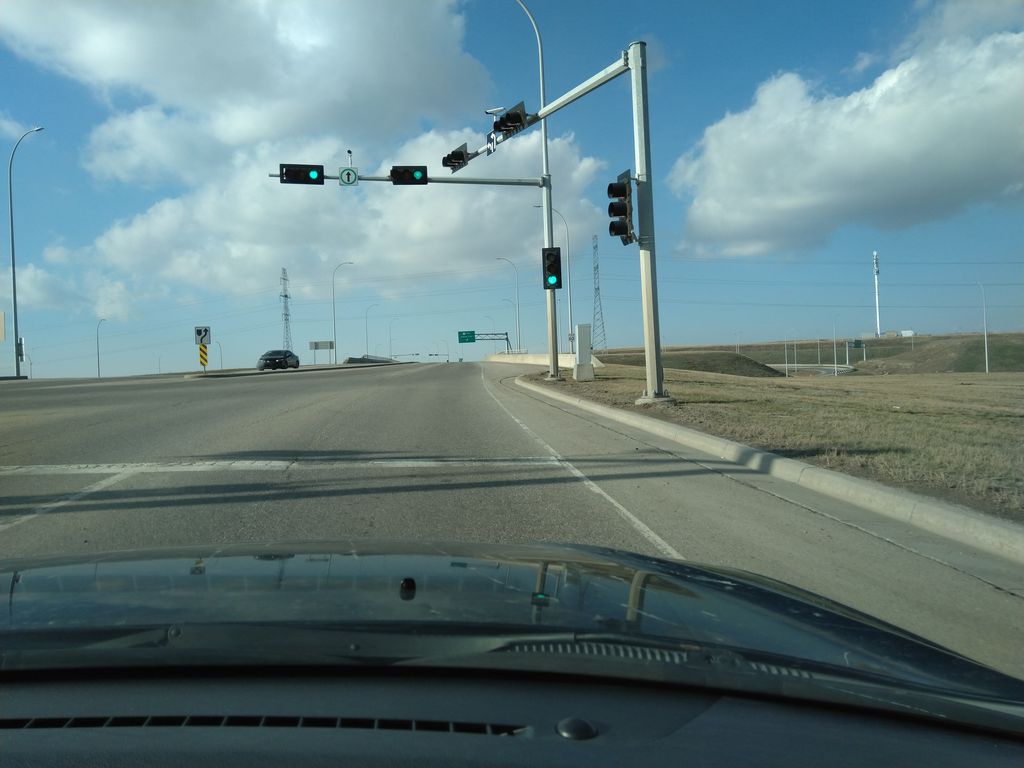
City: calgary